Aerial crown-view tile of a tropical tree (Barro Colorado Island, Panama), acquired 20240918:
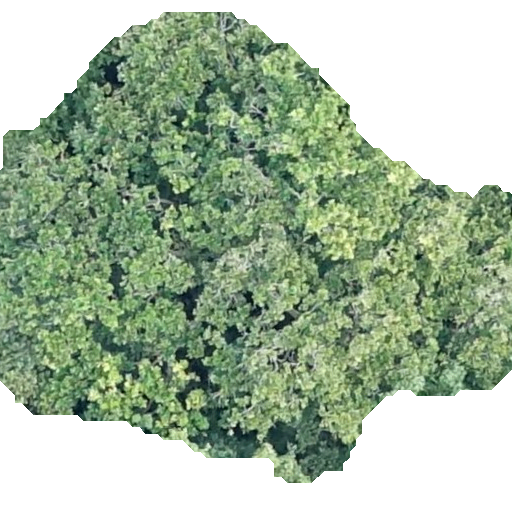
Species: Anacardium excelsum
GBIF accepted scientific name: Anacardium excelsum
Crown area: 296.804 m²